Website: crate-barrel
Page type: delivery-shipping
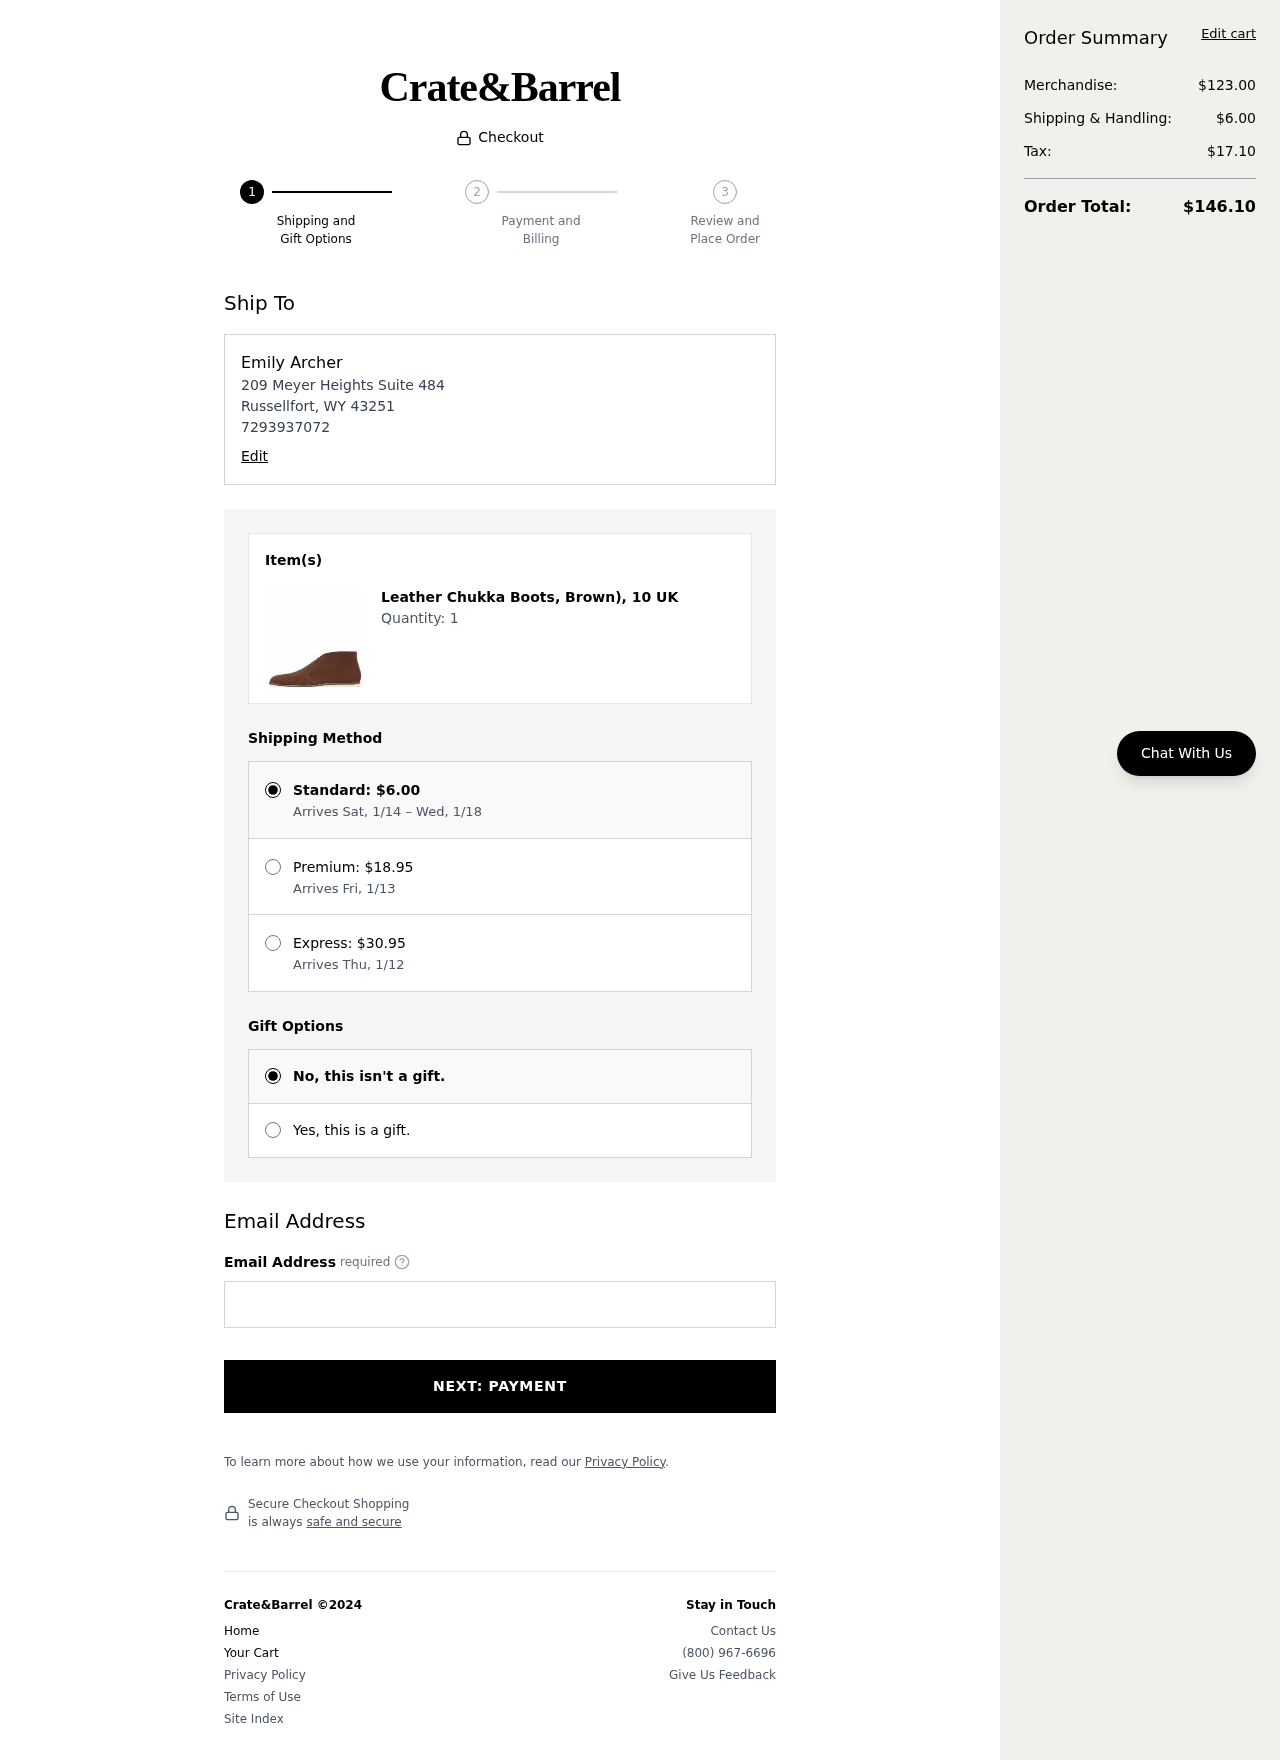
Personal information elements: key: PII_EMAIL
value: emilyarcher@gmail.com
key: PII_FULLNAME
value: Emily Archer
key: PII_PHONE
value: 7293937072
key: PII_STREET
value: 209 Meyer Heights Suite 484
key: PII_CITY_STATE_ZIP
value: Russellfort, WY 43251
Product elements: key: PRODUCT1_NAME
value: Leather Chukka Boots, Brown), 10 UK
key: PRODUCT1_QUANTITY
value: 1
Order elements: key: ORDER_SHIPPING_COST
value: $6.00
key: ORDER_SHIPPING_DATE
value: Arrives Sat, 1/14 – Wed, 1/18
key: ORDER_PREMIUM_SHIPPING
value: $18.95
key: ORDER_PREMIUM_DATE
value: Arrives Fri, 1/13
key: ORDER_EXPRESS_SHIPPING
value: $30.95
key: ORDER_EXPRESS_DATE
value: Arrives Thu, 1/12
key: ORDER_SUBTOTAL
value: $123.00
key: ORDER_TAX
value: $17.10
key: ORDER_TOTAL
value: $146.10